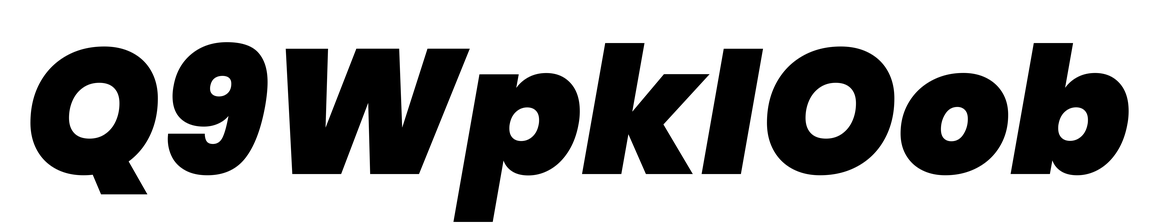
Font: Poppins-BlackItalic